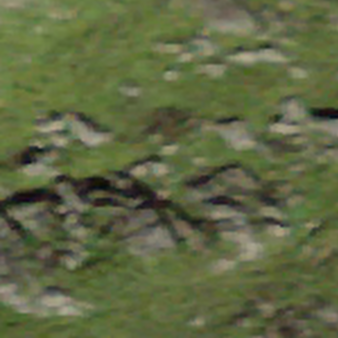
Label: bouldering_area